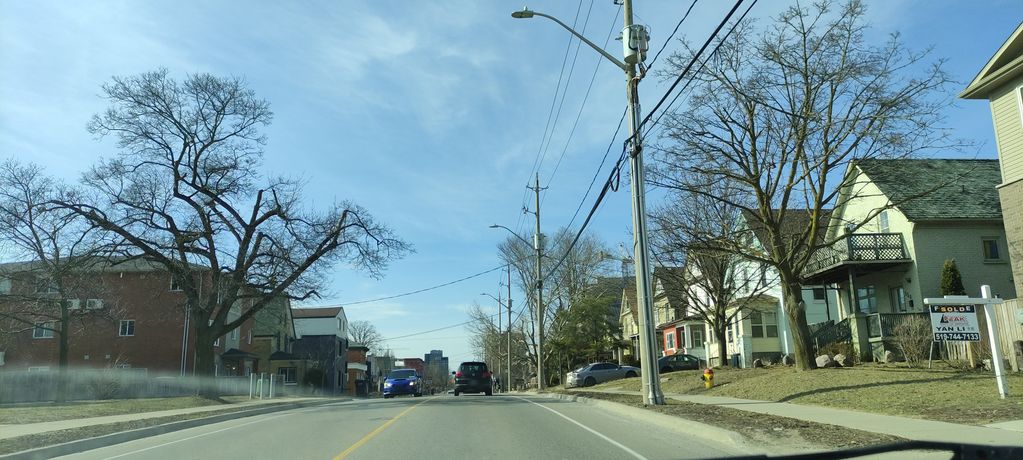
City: kitchener-waterloo